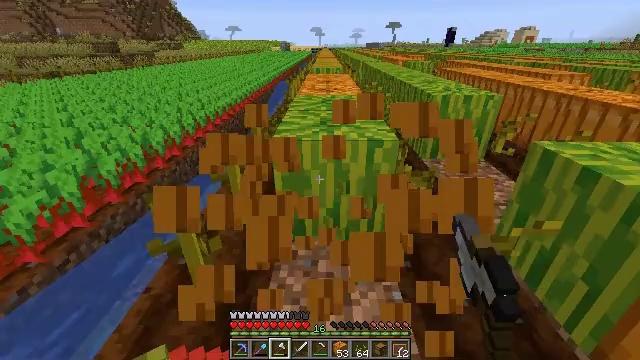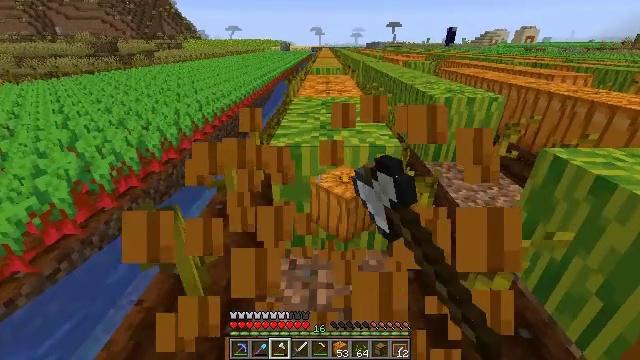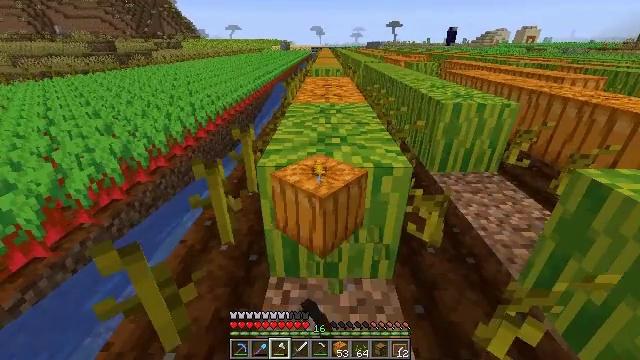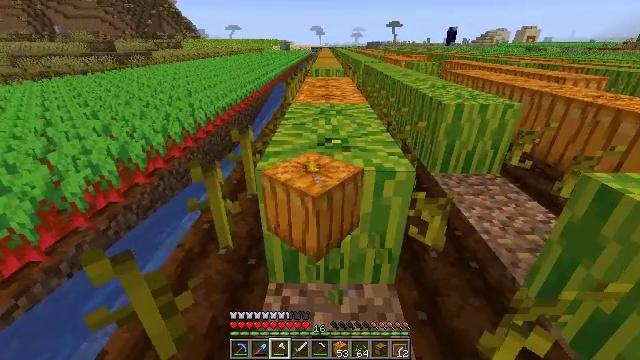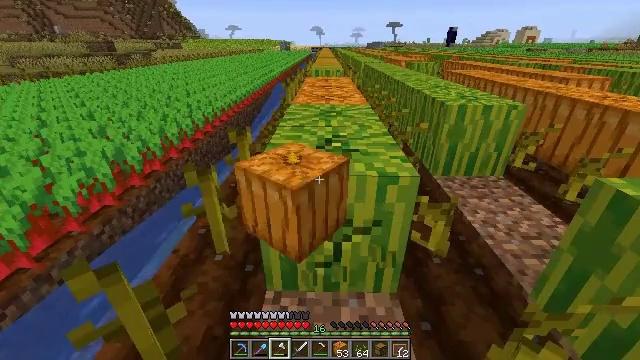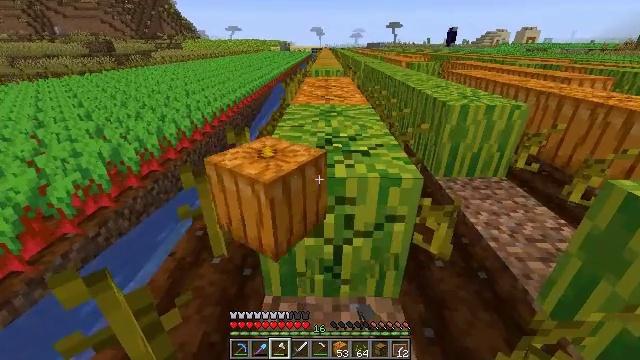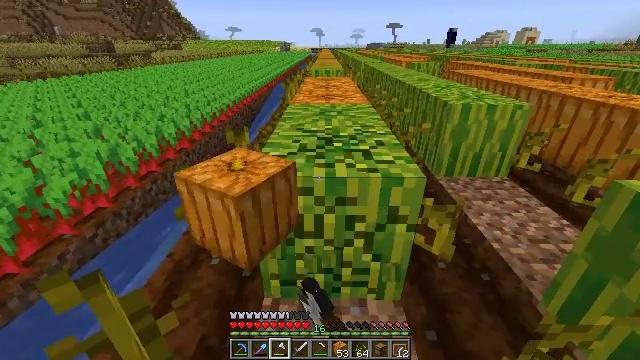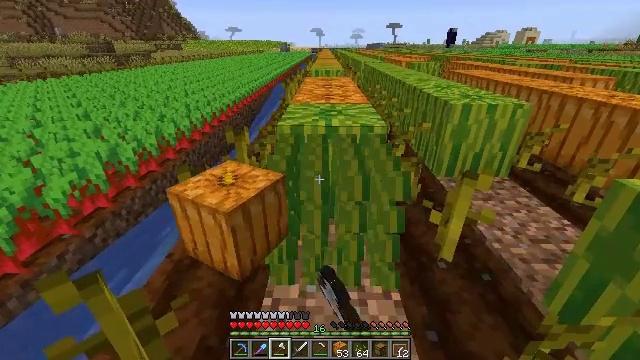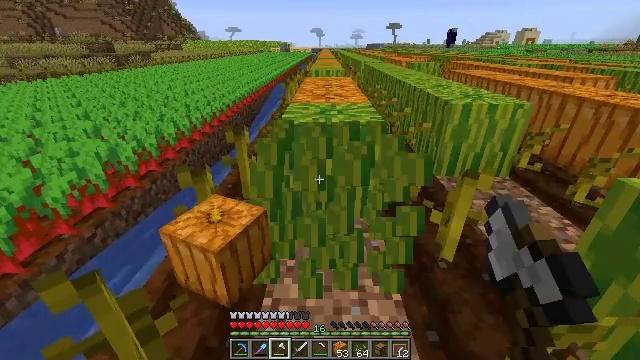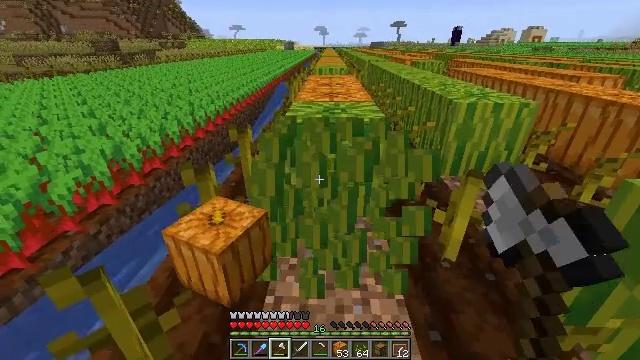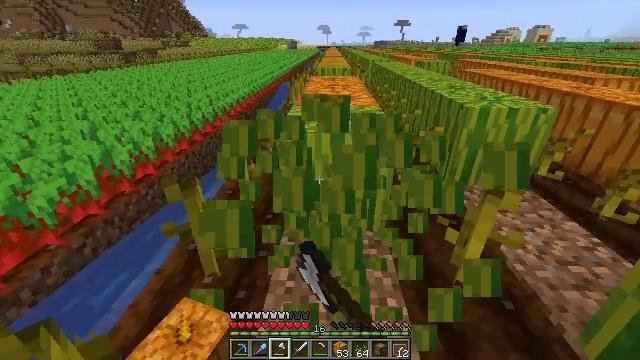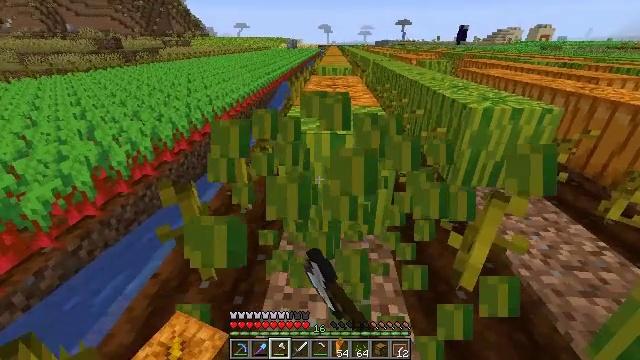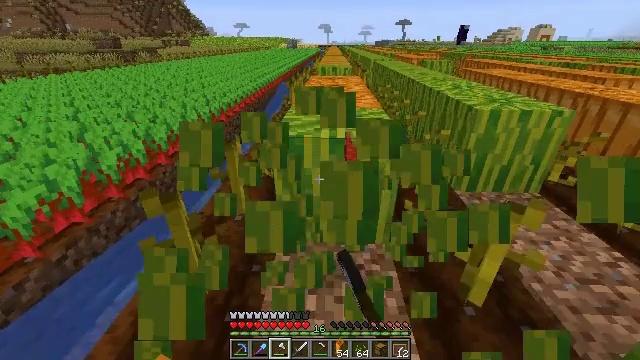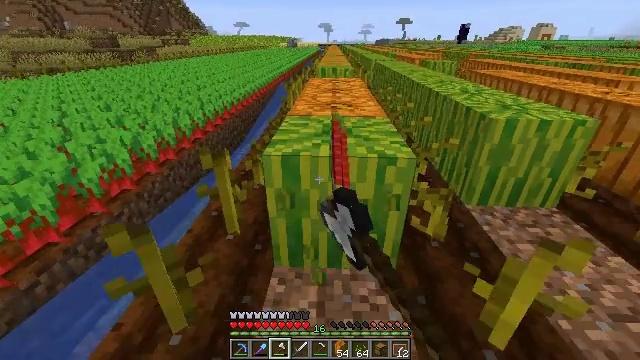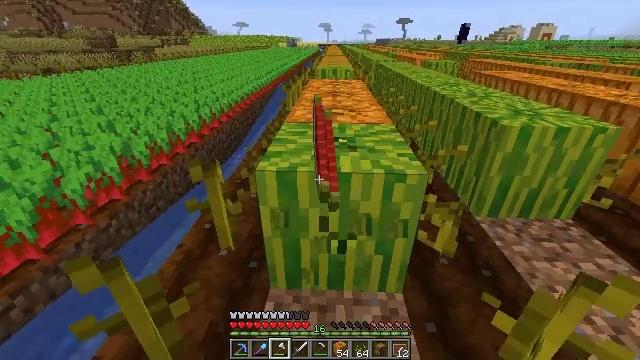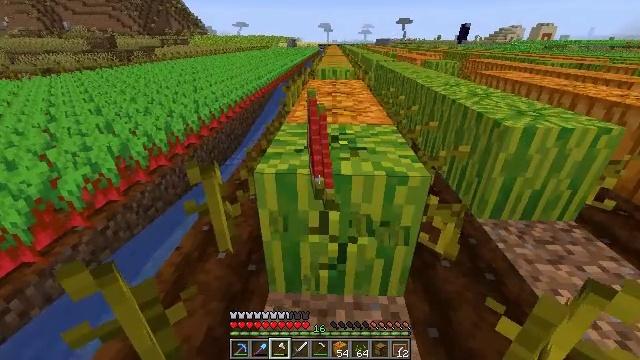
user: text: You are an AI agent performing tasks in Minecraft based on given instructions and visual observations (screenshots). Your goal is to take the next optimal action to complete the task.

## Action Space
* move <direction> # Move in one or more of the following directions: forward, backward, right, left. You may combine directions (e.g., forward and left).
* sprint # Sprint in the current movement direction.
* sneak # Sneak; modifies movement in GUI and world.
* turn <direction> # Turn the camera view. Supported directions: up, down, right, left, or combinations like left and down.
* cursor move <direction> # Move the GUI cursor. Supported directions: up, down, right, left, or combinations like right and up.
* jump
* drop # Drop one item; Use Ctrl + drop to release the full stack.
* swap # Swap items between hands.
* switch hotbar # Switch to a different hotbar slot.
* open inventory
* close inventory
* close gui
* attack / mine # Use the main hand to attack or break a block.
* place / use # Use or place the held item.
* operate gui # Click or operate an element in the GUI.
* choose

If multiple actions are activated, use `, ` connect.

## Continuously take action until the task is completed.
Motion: motion action
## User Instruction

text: Break the melon to get slices.
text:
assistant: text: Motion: move forward, attack / mine
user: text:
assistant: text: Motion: move forward, attack / mine
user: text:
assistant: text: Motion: attack / mine
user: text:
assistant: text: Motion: attack / mine
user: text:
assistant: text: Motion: attack / mine
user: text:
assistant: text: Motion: attack / mine
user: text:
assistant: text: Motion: attack / mine
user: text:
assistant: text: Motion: attack / mine
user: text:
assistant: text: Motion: move forward, attack / mine
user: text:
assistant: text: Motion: move forward, attack / mine
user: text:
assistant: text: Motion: move forward, attack / mine
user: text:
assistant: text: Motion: move forward, attack / mine
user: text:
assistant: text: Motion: move forward, attack / mine
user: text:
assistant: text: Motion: attack / mine
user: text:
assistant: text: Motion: attack / mine
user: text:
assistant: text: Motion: attack / mine
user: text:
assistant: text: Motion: attack / mine
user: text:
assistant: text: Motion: attack / mine
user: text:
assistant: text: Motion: move forward, attack / mine
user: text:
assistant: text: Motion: move forward, attack / mine
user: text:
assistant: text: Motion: move forward, attack / mine
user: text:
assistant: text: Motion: move forward, attack / mine
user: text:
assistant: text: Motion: attack / mine